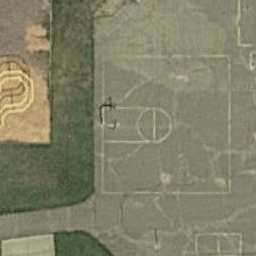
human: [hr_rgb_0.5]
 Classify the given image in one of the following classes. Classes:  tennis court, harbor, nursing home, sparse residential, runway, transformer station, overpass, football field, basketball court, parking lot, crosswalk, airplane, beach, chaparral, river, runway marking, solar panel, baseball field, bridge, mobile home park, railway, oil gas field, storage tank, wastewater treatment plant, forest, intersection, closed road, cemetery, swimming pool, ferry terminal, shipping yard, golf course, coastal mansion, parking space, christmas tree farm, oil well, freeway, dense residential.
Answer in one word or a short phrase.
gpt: basketball court